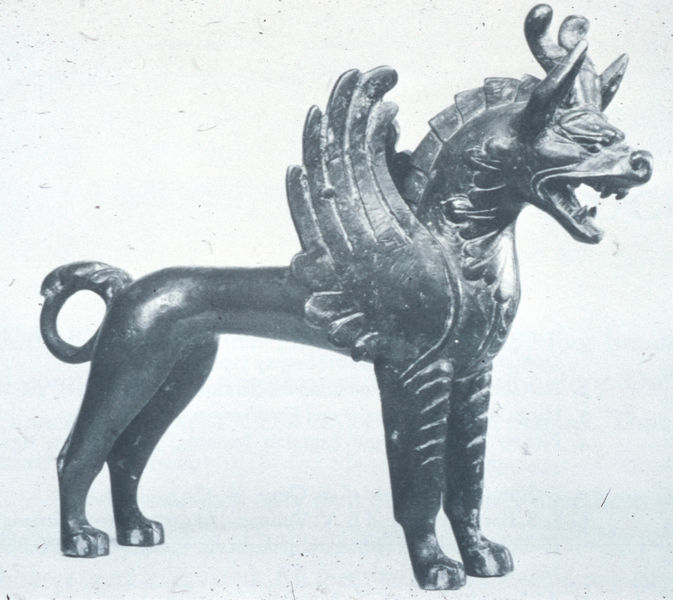
Titel: gehörnter Löwen-Greif, sasanidisch (Iran)
Standort: London
Institution: British Museum
Schlagwörter: angriff, flügel, kopf, schatten, vogel, wasser, weiß, brust, grau, licht, marmor, mund, nase, schwarz, hund, tier, federn, stein, hals, horn, auge, figur, augenbrauen, ohren, pferd, engel, skulptur, statue, beine, fell, mähne, schwanz, schweif, relief, bein, abstrakt, angst, wild, bouche, finster, glanz, mechant, starr, metall, pfoten, bronze, glatt, granit, plastik, poliert, ring, dünn, foto, fotografie, photographie, belichtung, offen, orient, asien, blanc, noir, gefahr, asiatisch, dämon, nasenlöcher, photo, china, bedrohung, gebiss, zähne, chien, hölle, teufel, maul, nüstern, fabel, mischwesen, wesen, fabelwesen, greif, löwe, hörner, geflügelt, schrei, chimäre, ungeheuer, drachen, drache, dragon, vierbeinig, fot, grotesk, eau, schutz, sphinx, abwehr, pierre, klauen, monster, untier, zahn, kringel, lion, verteidigung, raubtier, aile, mythologie, sculpture, bestie, plume, monochrome, fabeltier, feu, fauchen, schakal, aquamanile, chine, speckstein, inka, asiatique, asie, chinois, chimère, dieu, griffon, menace, menaçant, monstre, phren, saisatisch, stauette, zuviel, ailes, sauvage, reißzähne, miniature, metal, figurine, fantastique, is, pattes, queue, tigre, gueule, pendentif, légende, crinière, egypt, greque, métalique, egyptologie, symbol, corne, griffe, mythique, statuette, cornes, pates, crocs, agressif, dents, dent, feroce, amulette, vierfüßler, netall, griffze, créatur, créature, amülette